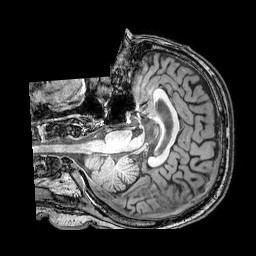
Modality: T1w
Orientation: axial
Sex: male
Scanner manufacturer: philips
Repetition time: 0.008136 s
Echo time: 0.00373 s